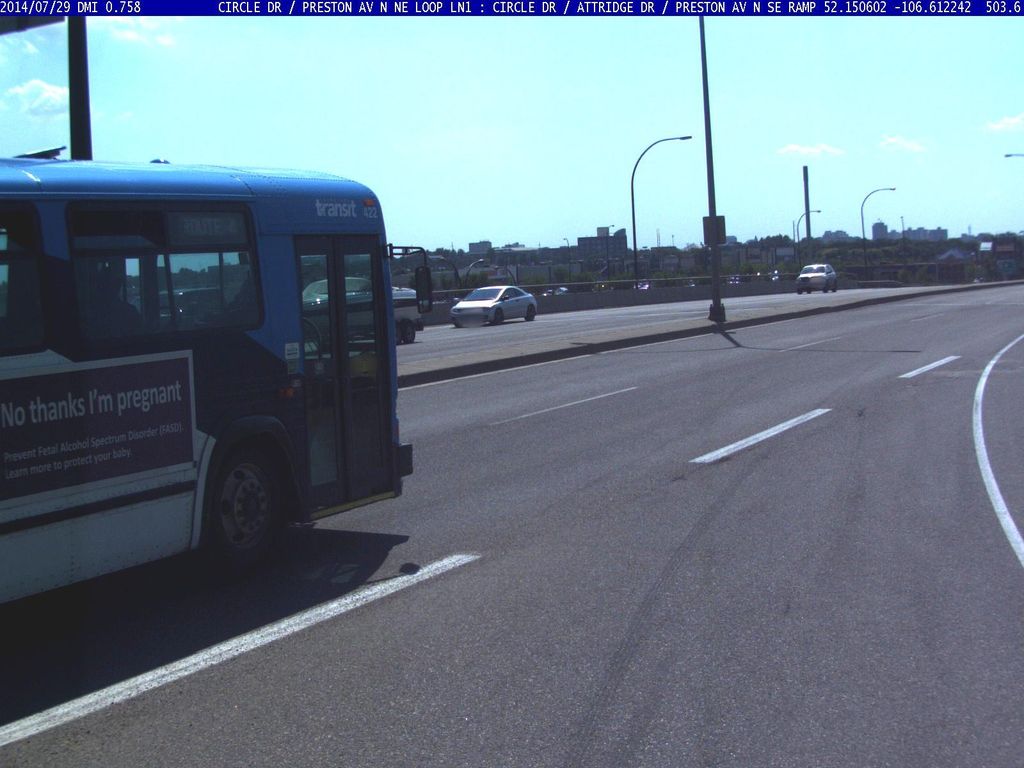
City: saskatoon